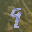
Label: 9